Question: I am not sure if this is the right location to ask this, but I am really wondering, what makes the difference between a vector graphic and a normal image? Why are they not both scalable without making the pixels clearly visible? Does a graphics card need to perform a lot of arithmetic calculations for this on a vector? And why doesn't it work like that on a normal image? I have the following image to describe the difference.

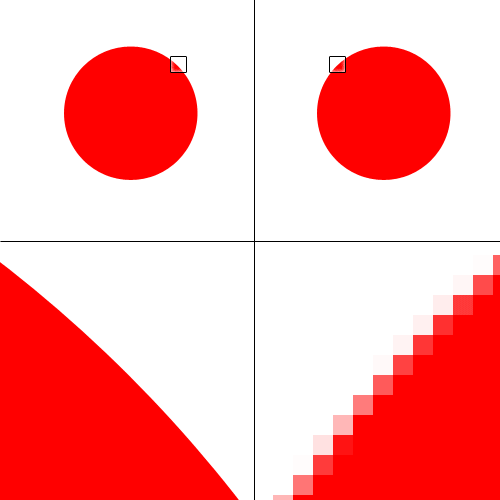
Answer: A raster image is an array of tiny squares with a given uniform color. The pixels forming a regular grid, only the colors are given, coordinates are implicit.
A vector image is a set of more complex shapes such as polygons, circles and Bezier curves, filled with a solid color (sometimes gradients or textures). The shapes are described by a number of parameters and/or control points.
You understand that the raster representation is only an approximation of the desired circle, using intermediate shades of gray to lessen the staircase effect on the outline. The vector representation truly describes a circle.
In both cases, the graphics card needs to render the images. Processing of the raster is much easier due to the simple nature of the squares.
In the zoomed-in views, notice that the outline of the circle on the left are neat; but the outlines of the pixels on the right are neat too (you see nice squares) !
Also note that in both cases the graphics card convertes the images to a raster having the resolution of the screen (the screen IS a raster image of fixed resolution).